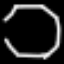
Label: octagon